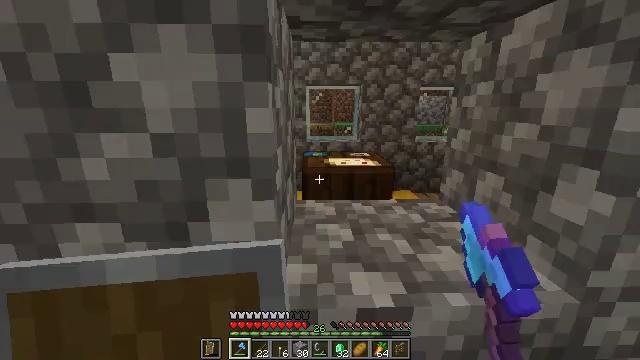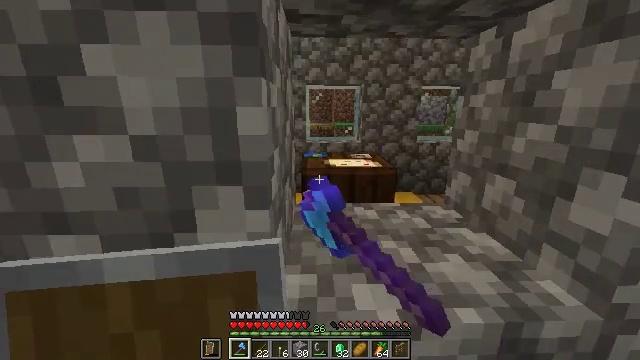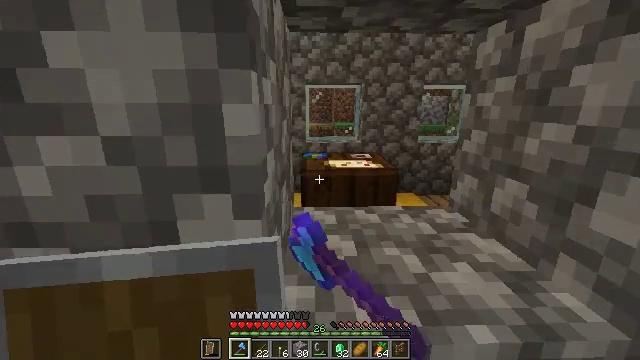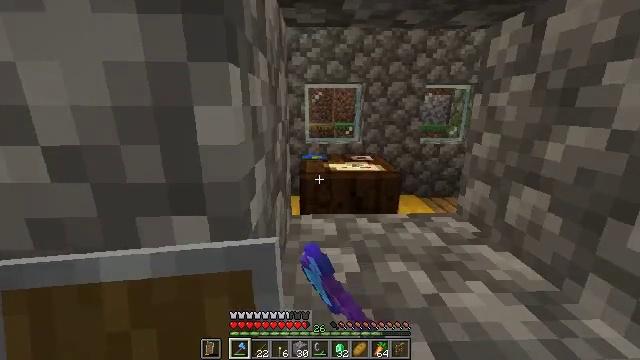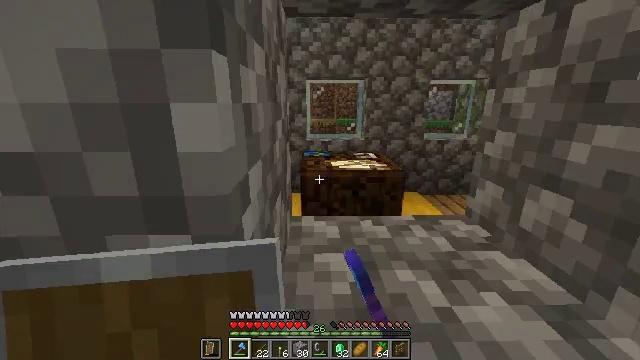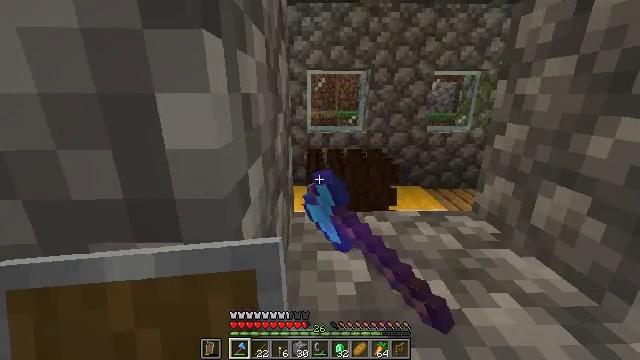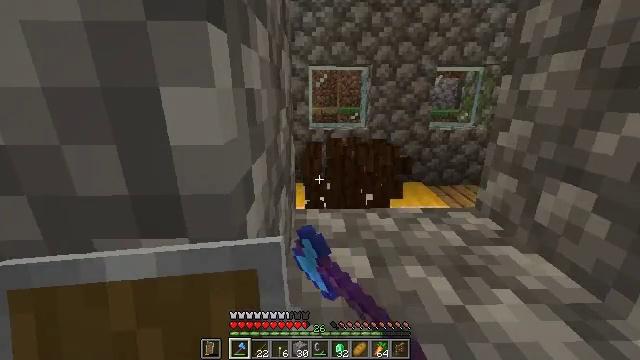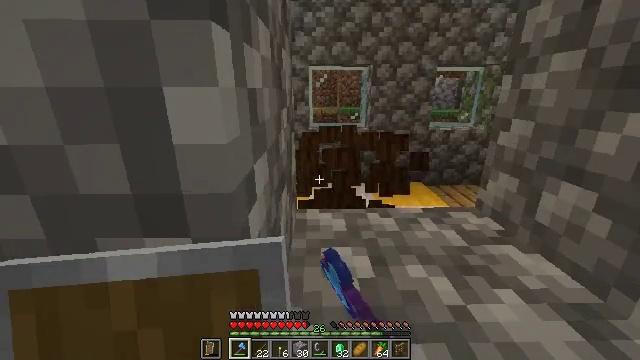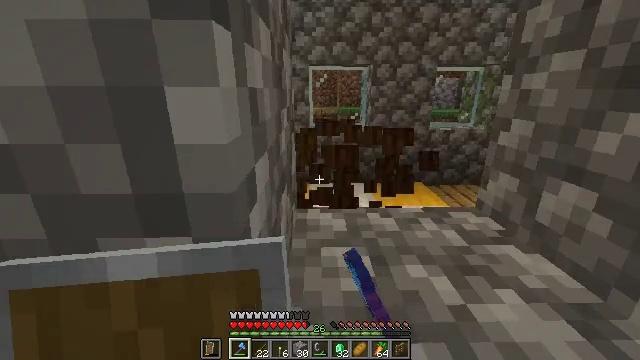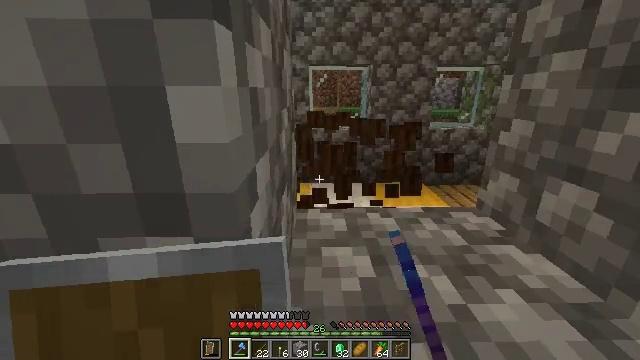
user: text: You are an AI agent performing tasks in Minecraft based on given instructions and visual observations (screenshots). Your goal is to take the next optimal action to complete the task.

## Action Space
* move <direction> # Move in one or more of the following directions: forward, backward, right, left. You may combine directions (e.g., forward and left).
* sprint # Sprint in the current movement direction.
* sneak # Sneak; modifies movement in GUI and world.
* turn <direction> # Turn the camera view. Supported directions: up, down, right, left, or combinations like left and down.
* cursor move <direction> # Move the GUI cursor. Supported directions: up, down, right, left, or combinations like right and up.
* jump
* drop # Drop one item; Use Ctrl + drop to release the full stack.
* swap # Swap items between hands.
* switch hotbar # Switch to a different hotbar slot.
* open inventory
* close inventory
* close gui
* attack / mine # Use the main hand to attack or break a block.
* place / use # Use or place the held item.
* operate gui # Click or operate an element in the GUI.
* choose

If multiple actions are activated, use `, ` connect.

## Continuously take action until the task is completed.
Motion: motion action
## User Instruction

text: Reclaim the cartography table for later use.
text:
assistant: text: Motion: move forward, attack / mine
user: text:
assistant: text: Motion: move forward, attack / mine
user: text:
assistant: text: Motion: attack / mine
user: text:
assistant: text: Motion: attack / mine
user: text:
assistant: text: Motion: turn down, attack / mine
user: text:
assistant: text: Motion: attack / mine
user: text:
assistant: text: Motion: attack / mine
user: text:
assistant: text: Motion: attack / mine
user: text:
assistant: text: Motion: attack / mine
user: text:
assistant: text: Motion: attack / mine